This plot shows a bearing's acceleration signal over time (raw waveform). Determine the bearing's health state. Answer with exactly one of: normal, inner_race, outer_race, ball.
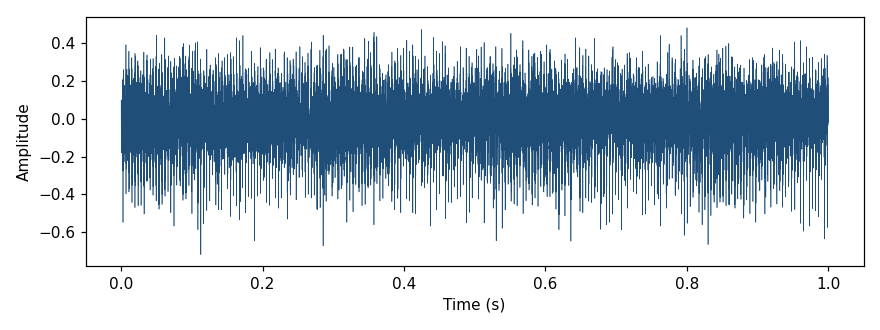
Answer: outer_race